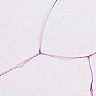
Metastatic tissue present: no